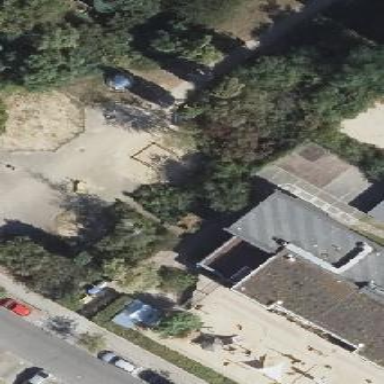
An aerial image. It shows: Playground area for leisure land.